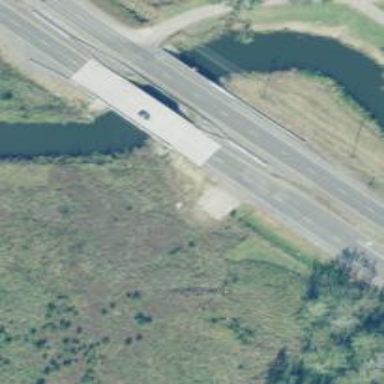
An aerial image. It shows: Trunk road bridge.